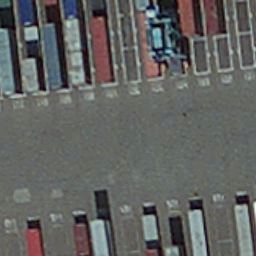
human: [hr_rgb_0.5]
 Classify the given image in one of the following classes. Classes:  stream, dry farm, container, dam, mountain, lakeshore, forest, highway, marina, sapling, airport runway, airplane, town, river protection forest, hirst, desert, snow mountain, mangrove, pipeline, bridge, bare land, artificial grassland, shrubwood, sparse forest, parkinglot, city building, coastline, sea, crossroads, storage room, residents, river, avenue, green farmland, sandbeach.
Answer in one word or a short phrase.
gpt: container